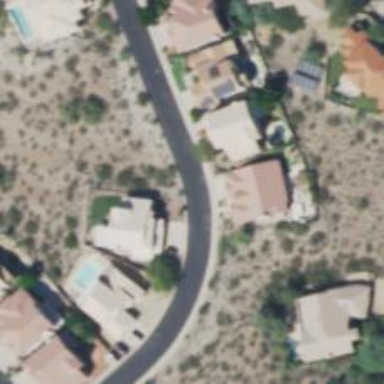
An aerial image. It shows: Asphalt road in residential area.